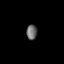
Tissue: prostate
Cell type: T cells
Senescence score: 0.821
Nuclear area (px): 154
Mean DAPI intensity: 108.312